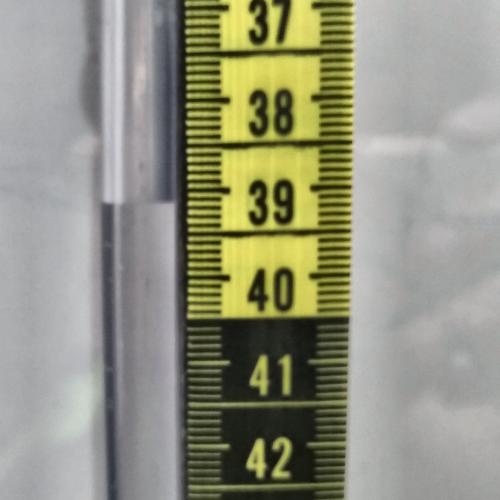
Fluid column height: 39.2 cm